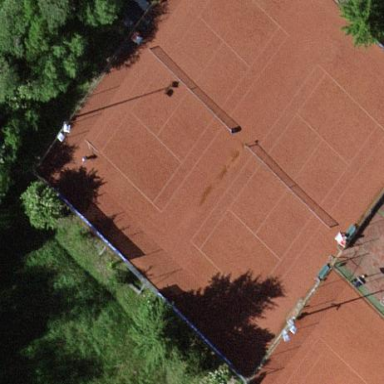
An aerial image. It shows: Tennis court in leisure pitch.